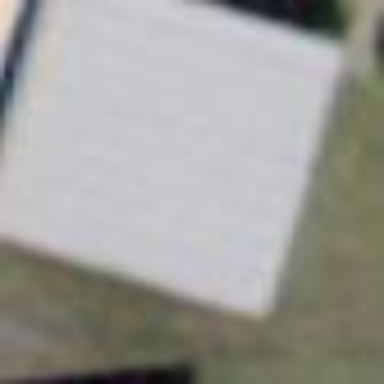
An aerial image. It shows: Carport building.